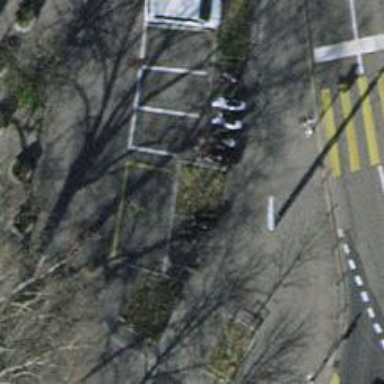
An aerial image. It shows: Disabled parking space.